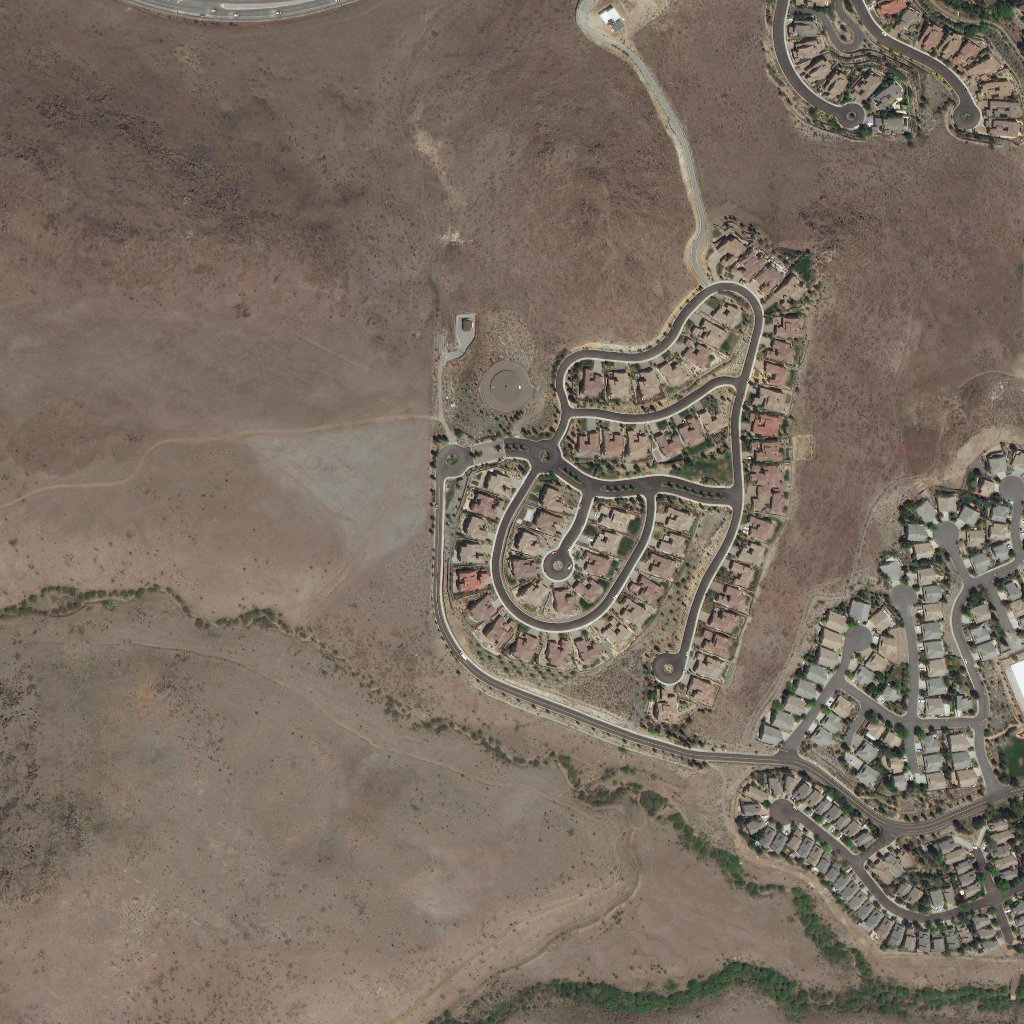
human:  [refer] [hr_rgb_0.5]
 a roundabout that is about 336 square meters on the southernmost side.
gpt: <box>[[63, 63, 66, 66, 0]]</box>